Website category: auto
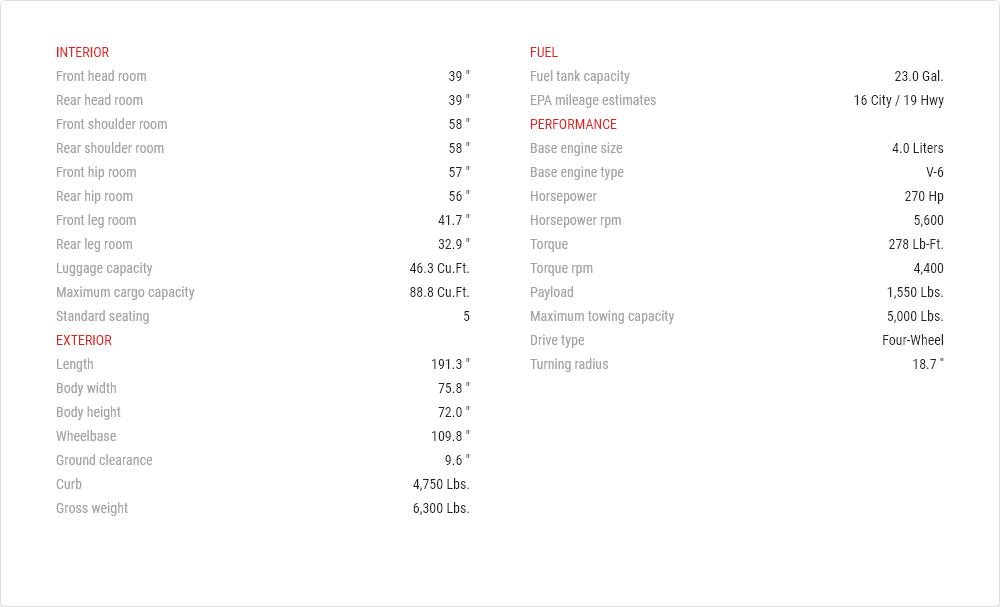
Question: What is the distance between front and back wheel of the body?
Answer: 109.8 "

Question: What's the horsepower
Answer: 270 hp

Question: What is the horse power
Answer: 270 hp

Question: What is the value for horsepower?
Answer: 270 hp

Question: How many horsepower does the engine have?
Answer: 270 hp

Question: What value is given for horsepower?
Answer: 270 hp

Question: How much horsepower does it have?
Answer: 270 hp

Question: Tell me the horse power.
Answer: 270 hp

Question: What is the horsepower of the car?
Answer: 270 hp

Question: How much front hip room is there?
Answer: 57 "

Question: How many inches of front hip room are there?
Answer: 57 "

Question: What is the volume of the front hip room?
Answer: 57 "

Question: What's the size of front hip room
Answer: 57 "

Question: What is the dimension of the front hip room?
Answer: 57 "